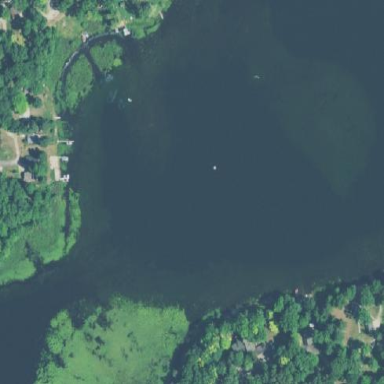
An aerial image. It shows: Beautiful lake surrounded by nature.